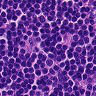
Metastatic tissue present: no